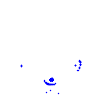
Particle: electron